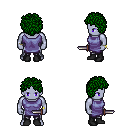
a pixel art fantasy rpg character, male body template, dark elf, purple skin, chain tabard jacket, metal pants, green curly afro hairstyle, bracelets, black shoes, dagger, four views (front, back, left, right), 2x2 character sprite sheet, small pixel art, hard edges, no anti-aliasing